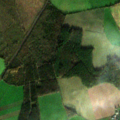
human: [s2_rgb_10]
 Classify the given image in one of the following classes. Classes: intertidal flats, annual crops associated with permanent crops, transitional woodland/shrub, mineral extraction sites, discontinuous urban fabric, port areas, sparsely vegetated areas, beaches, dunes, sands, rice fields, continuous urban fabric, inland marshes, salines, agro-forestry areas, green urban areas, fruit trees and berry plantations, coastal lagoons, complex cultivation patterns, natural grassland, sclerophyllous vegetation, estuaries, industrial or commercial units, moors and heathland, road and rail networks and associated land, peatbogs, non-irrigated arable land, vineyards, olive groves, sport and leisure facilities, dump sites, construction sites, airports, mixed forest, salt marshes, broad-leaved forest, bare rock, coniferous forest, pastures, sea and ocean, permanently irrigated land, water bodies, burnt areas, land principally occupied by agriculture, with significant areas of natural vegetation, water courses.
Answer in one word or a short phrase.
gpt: non-irrigated arable land, pastures, transitional woodland/shrub